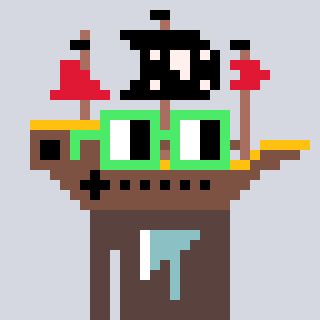
a pixel art character with square light green glasses, a pirateship-shaped head and a darkbrown-colored body on a cool background